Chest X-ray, AP view. Patient: 64 years old, sex M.
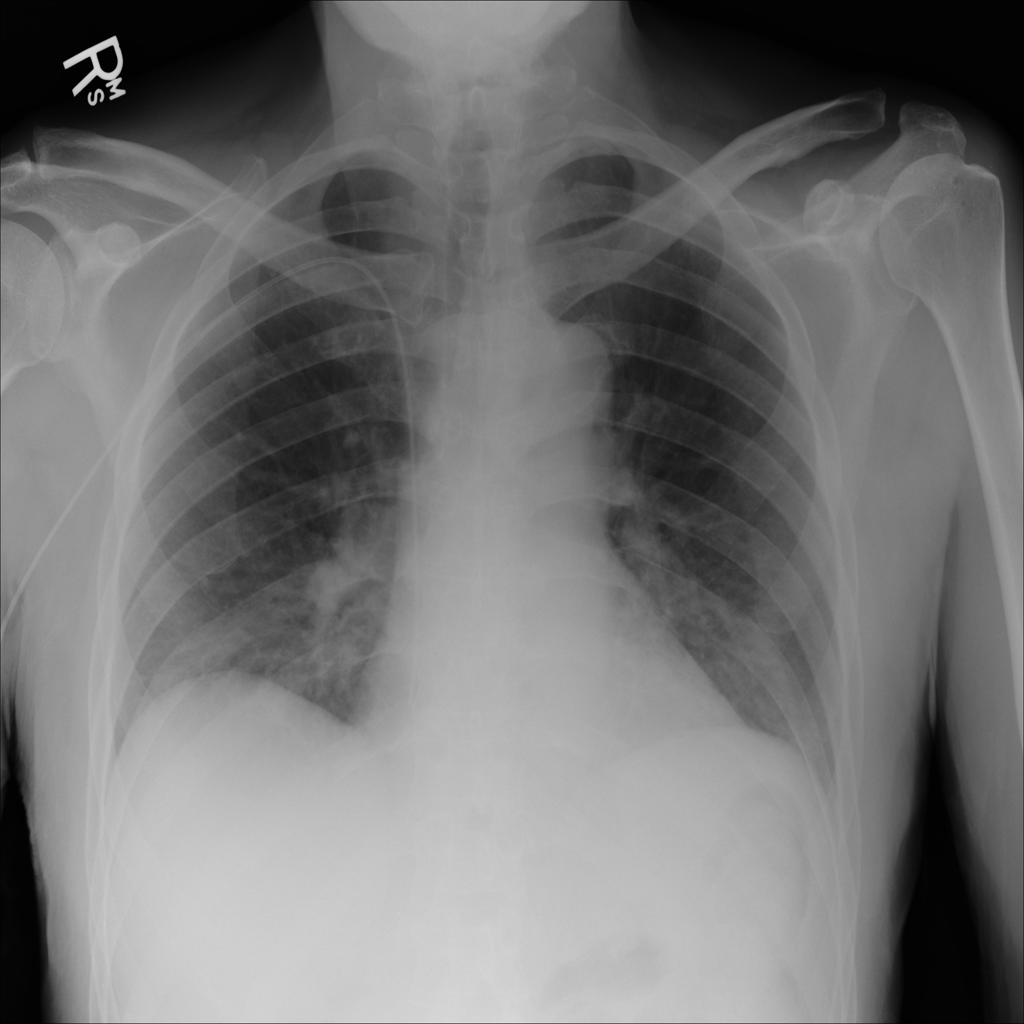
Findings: No Finding